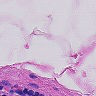
Metastatic tissue present: no